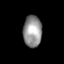
Tissue: skin
Cell type: Epithelial cells
Senescence score: 0.2579
Nuclear area (px): 577
Mean DAPI intensity: 146.643